Field crop: maize
Growth stage: 2
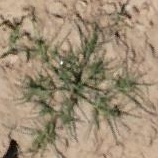
Species: salsola